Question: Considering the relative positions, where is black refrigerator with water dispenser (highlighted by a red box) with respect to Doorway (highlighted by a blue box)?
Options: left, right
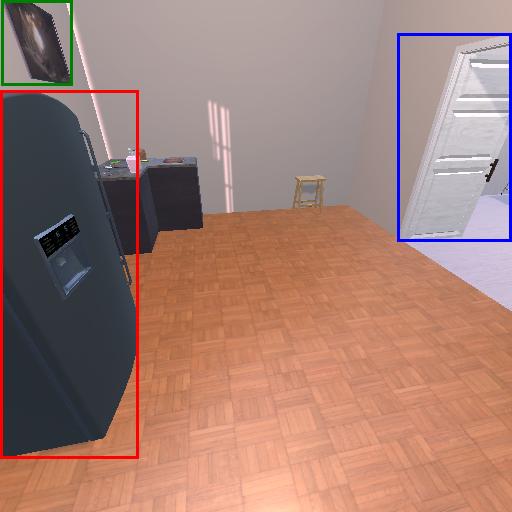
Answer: left